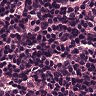
Metastatic tissue present: no